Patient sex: M
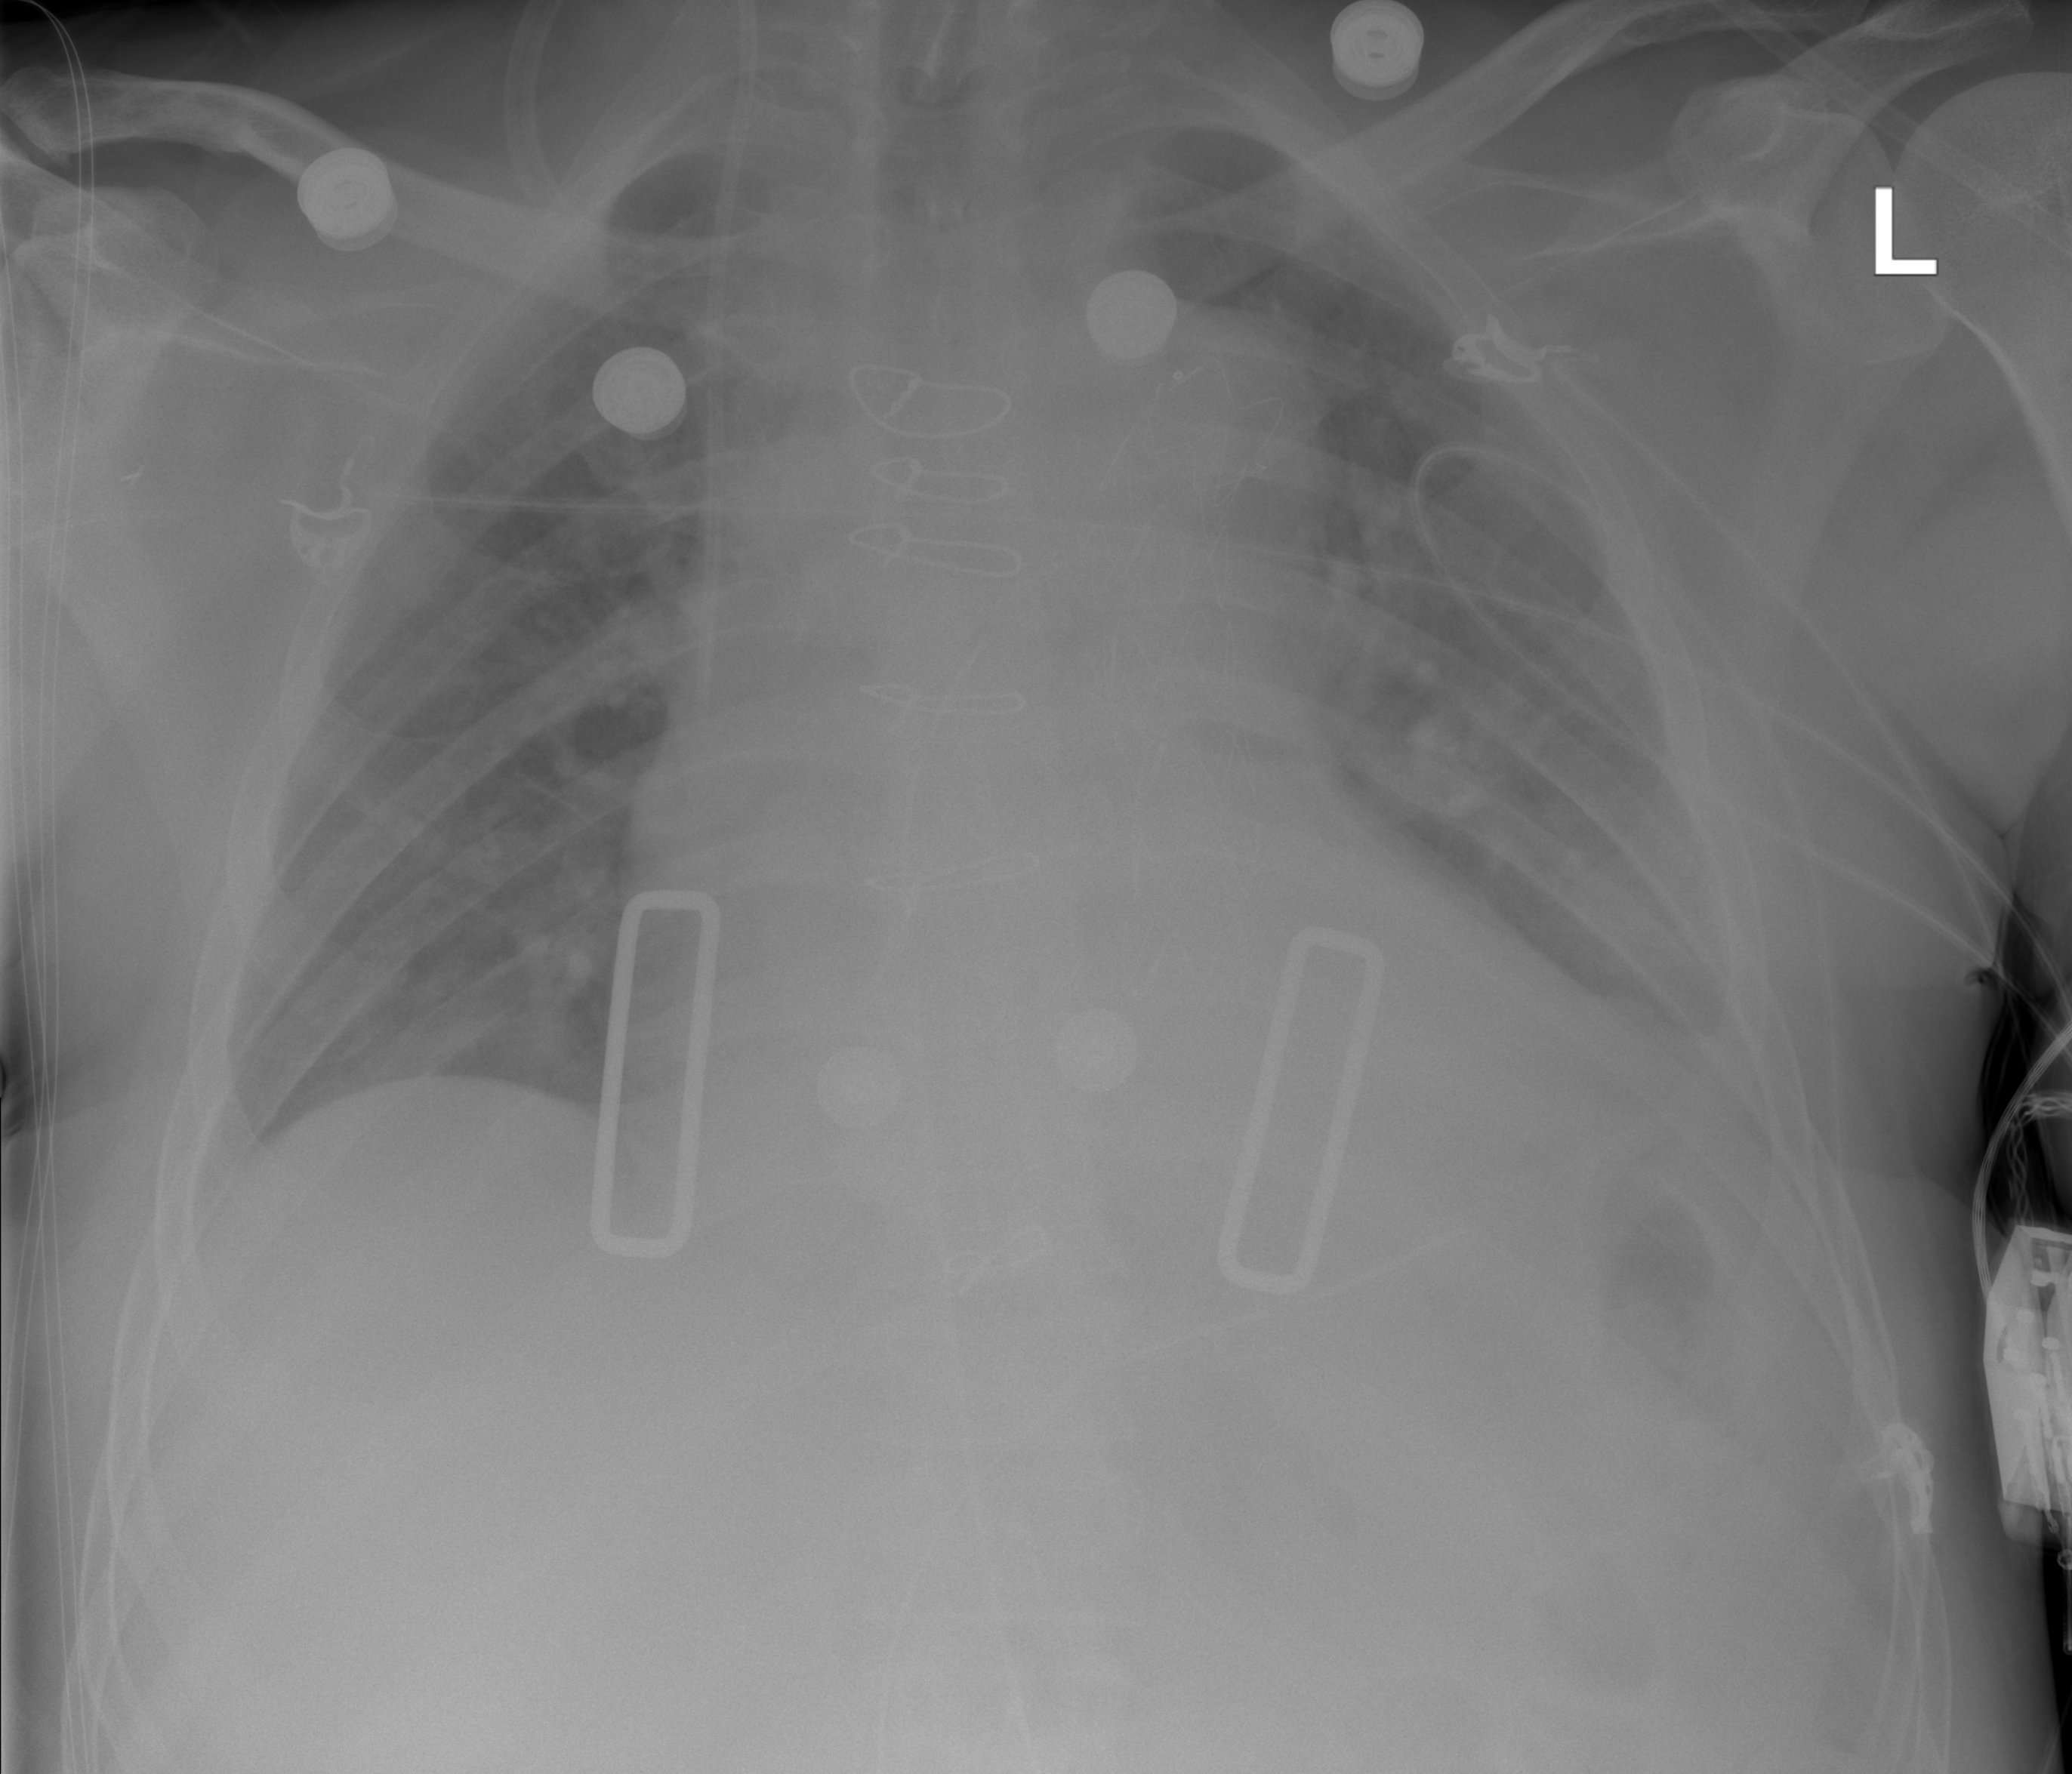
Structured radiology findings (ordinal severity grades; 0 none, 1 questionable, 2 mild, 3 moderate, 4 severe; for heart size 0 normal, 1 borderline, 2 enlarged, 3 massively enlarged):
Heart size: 2
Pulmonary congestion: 2
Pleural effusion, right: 1
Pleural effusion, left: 2
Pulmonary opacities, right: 2
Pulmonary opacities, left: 2
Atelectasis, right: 0
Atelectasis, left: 2